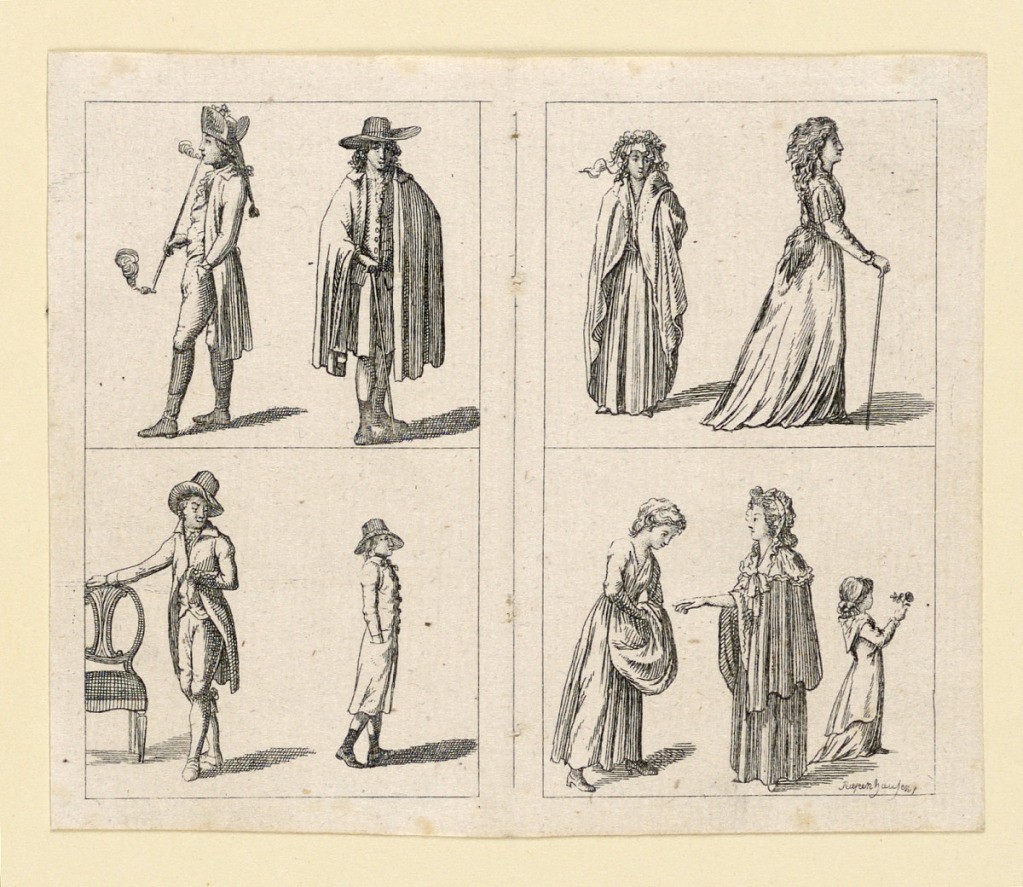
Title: Vignette of Figure Studies
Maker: Johann August Rossmassler, German, 1752 - 1783
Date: ca. 1770-1780
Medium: Engraving on paper
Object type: Print
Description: Four vignettes each showing groups of figures in various attitudes.